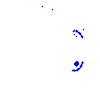
Particle: pion